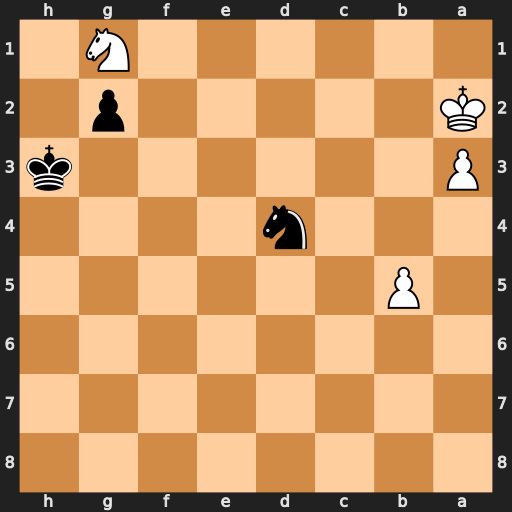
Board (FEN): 8/8/8/1P6/3n4/P6k/K5p1/6N1
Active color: b
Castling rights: -
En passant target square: -
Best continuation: Kh2 b6 Kxg1 b7 Nc6